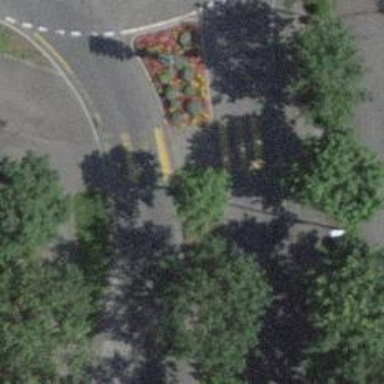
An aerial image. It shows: Uncontrolled zebra crossing with pedestrian island.